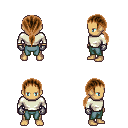
a pixel art fantasy rpg character, male body template, human, tanned skin, white long-sleeve shirt, teal pants, brown ponytail hairstyle, metal gloves, four views (front, back, left, right), 2x2 character sprite sheet, small pixel art, hard edges, no anti-aliasing